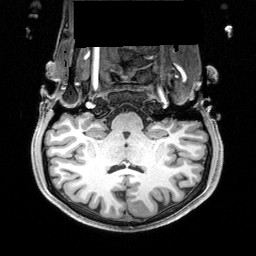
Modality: T1w
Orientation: sagittal
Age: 25
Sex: male
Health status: healthy